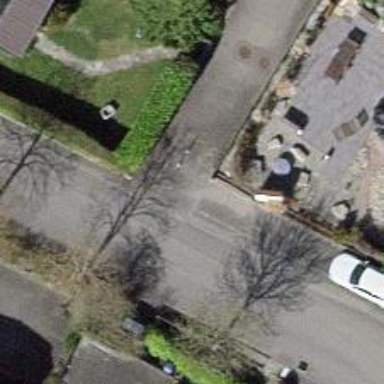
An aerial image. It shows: Bollard.